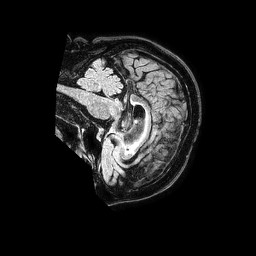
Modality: FLAIR
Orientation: sagittal
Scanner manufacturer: philips
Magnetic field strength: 1.5 T
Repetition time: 4.8 s
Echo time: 0.3 s